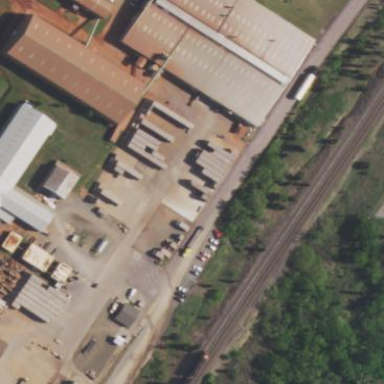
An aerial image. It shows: Industrial area.